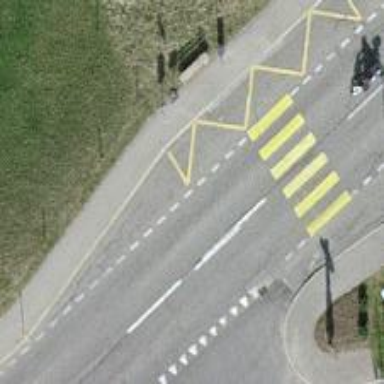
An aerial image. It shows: Bus stop with designated stop position for public transport.